Field crop: maize
Growth stage: 2
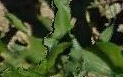
Species: maize